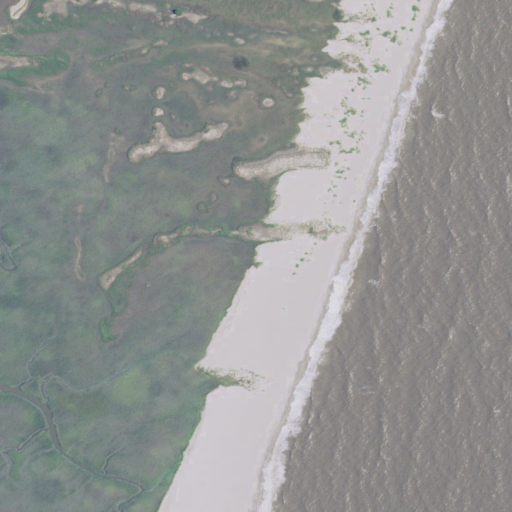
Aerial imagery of cape in South Carolina named Cape Island Point containing herbaceous wetlands, open water, and barren land